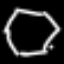
Label: octagon